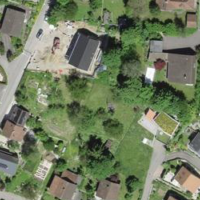
EUNIS habitat code: 55
Species observed at this site:
Senecio vulgaris